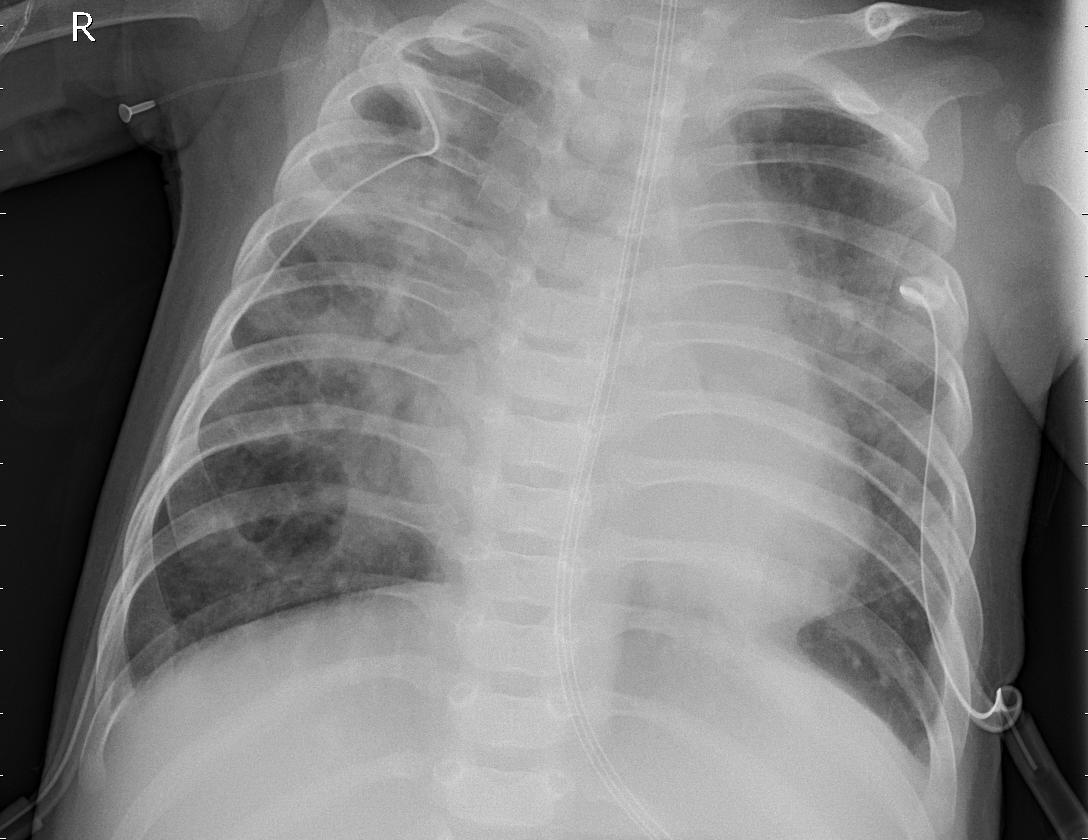
Diagnosis: PNEUMONIA